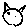
Label: cat